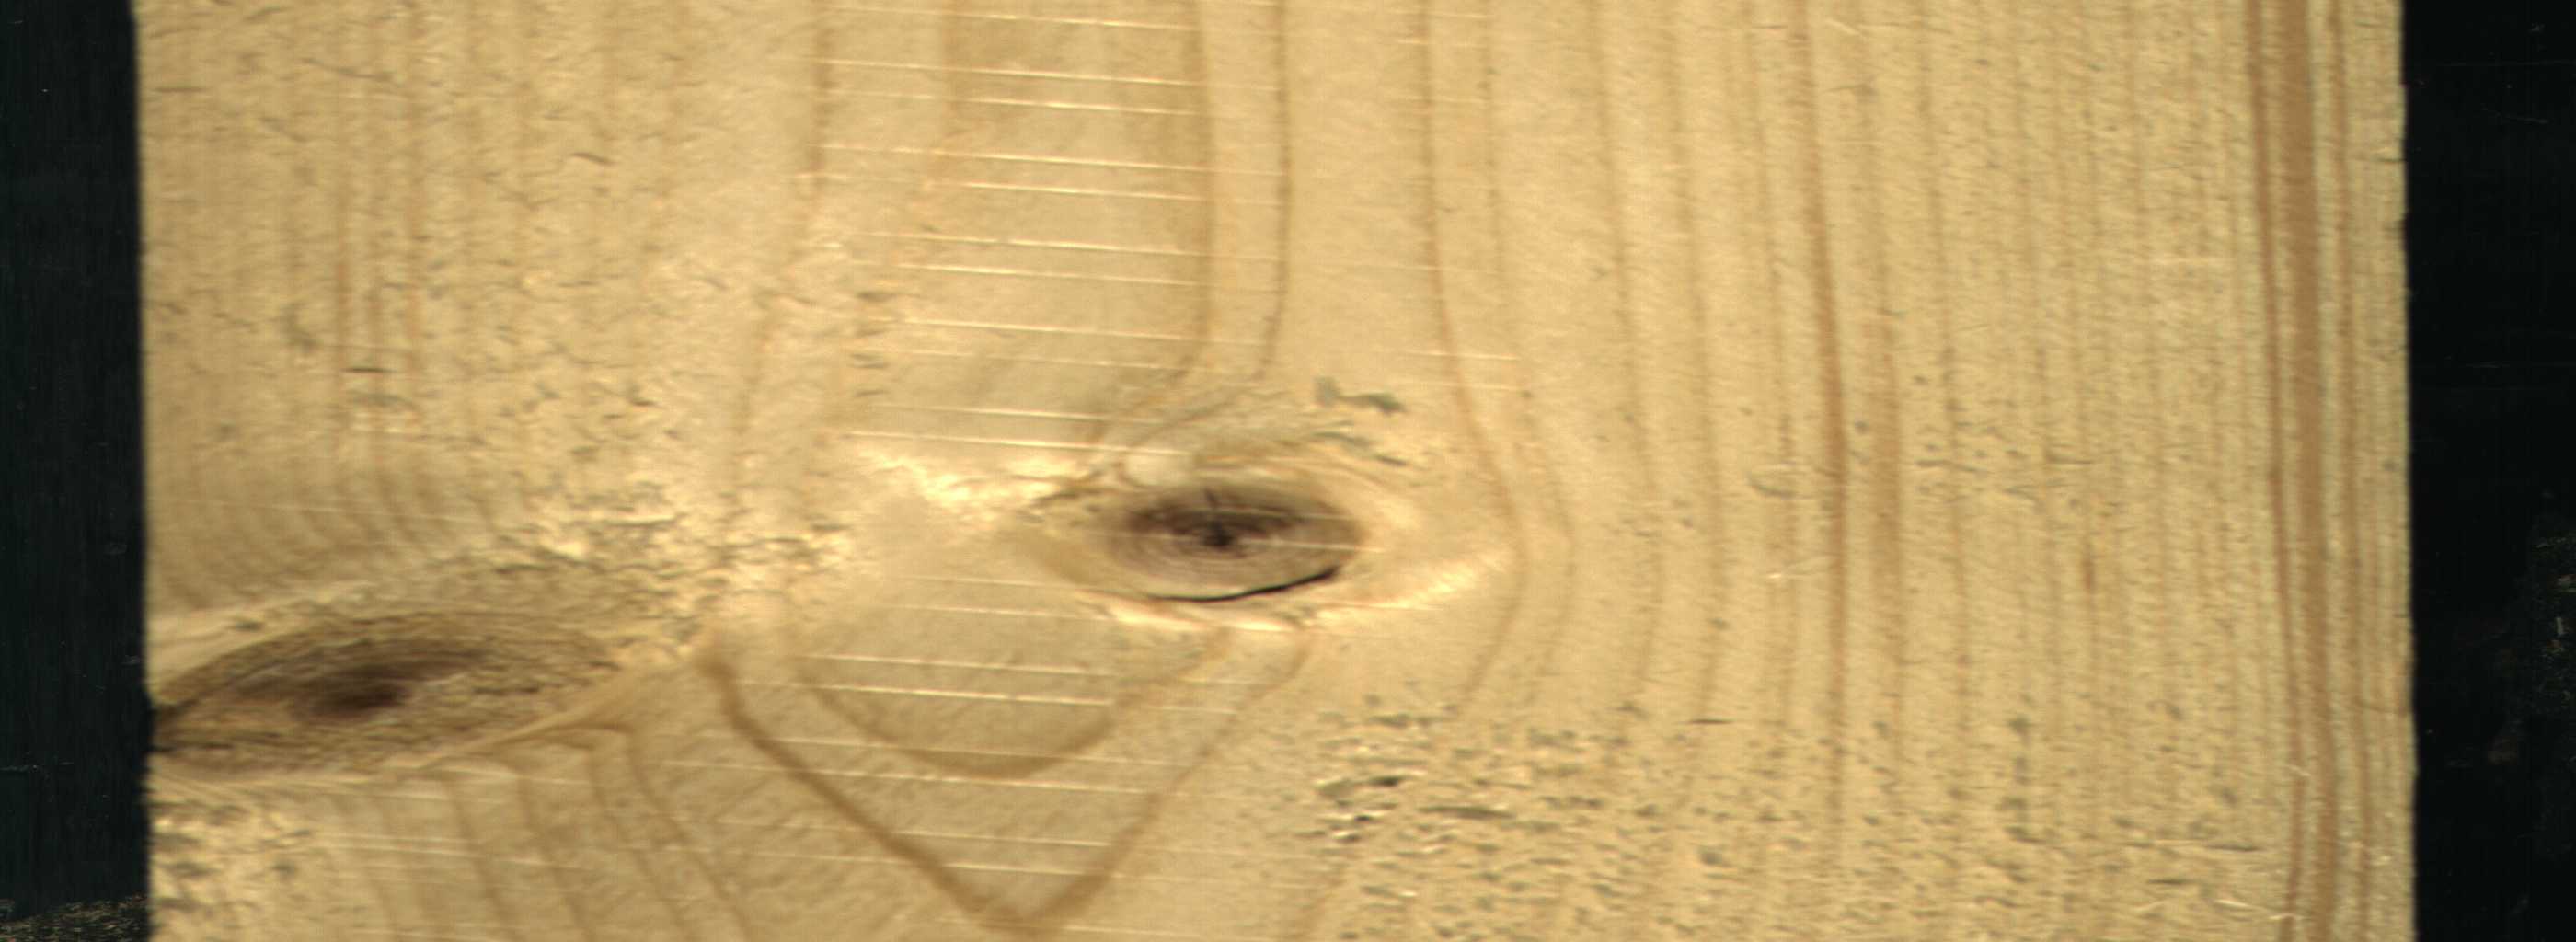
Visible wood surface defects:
knot_with_crack
Live_Knot